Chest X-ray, AP view. Patient: 28 years old, sex F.
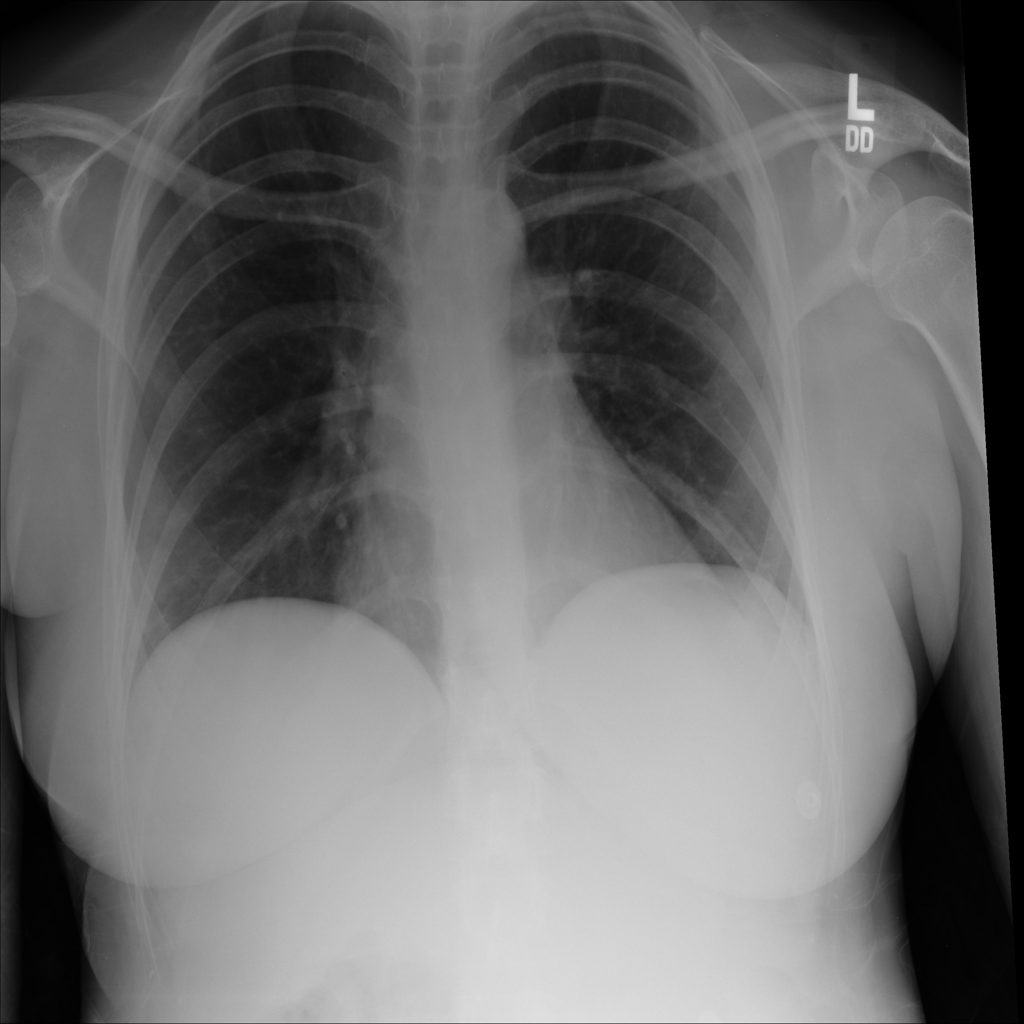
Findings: No Finding